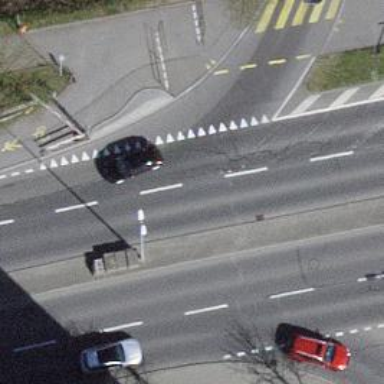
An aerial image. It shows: Primary road with asphalt surface.